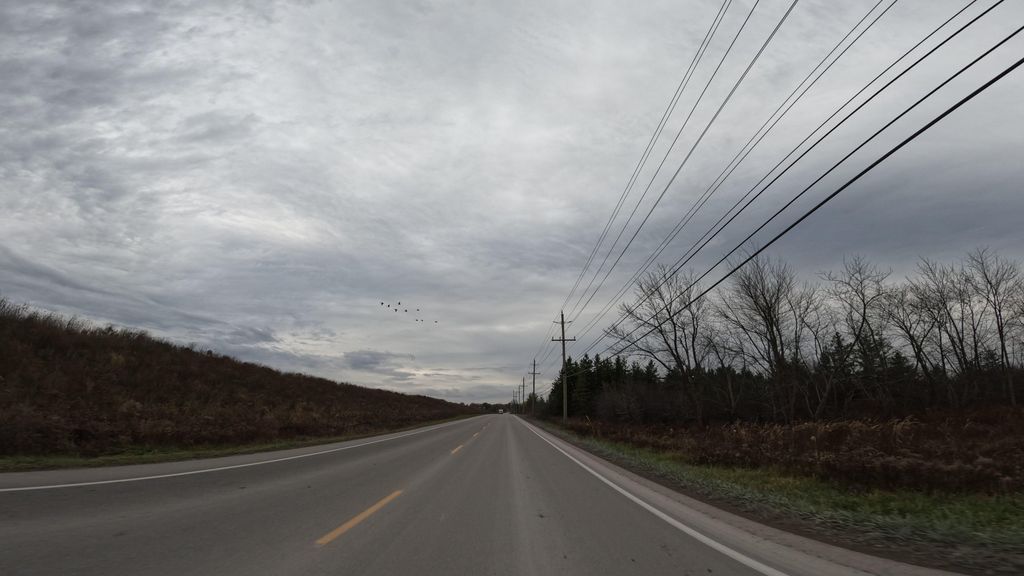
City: hamilton